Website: slack
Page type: billing-address
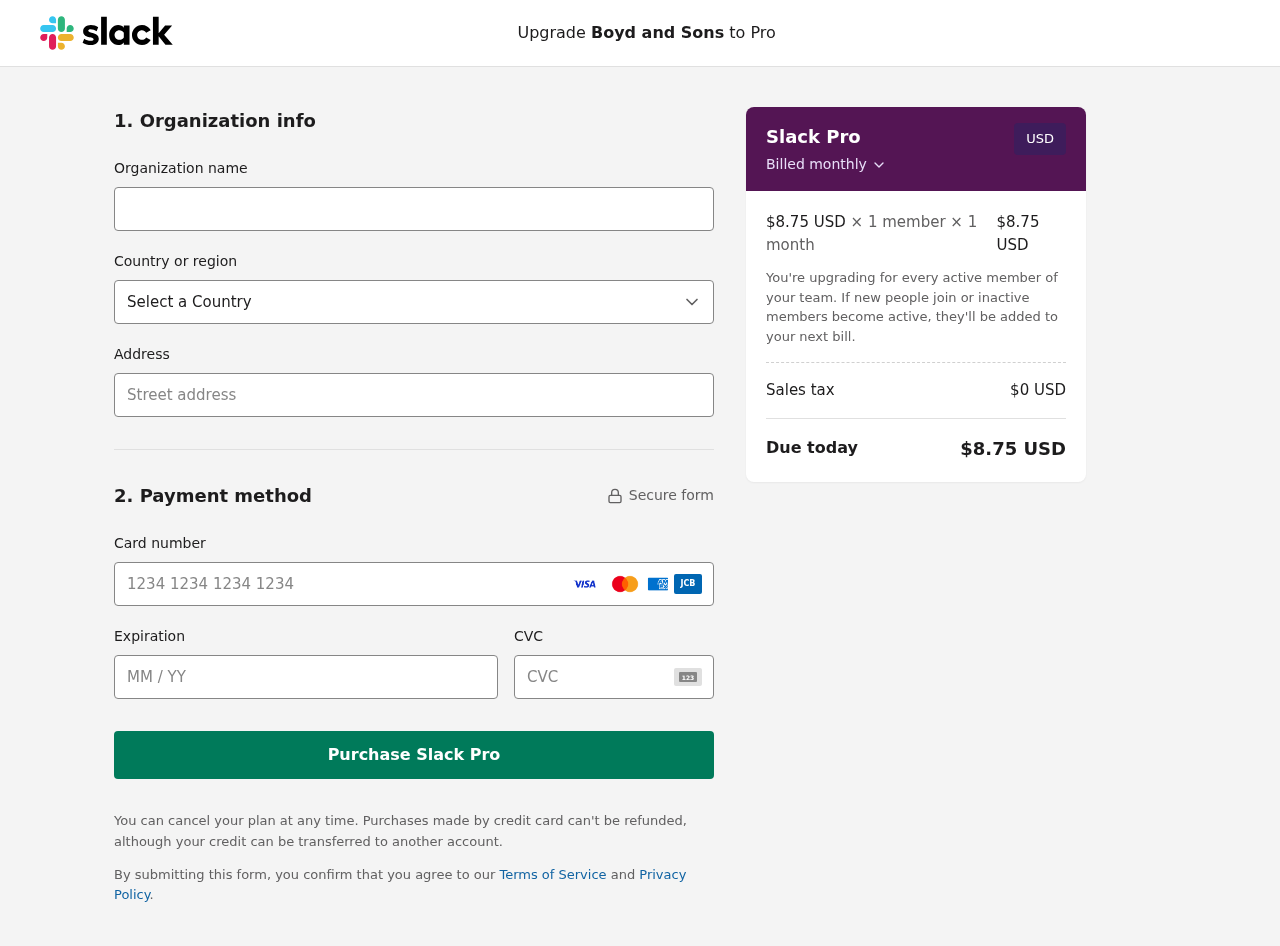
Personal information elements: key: PII_CARD_CVV
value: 631
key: PII_CARD_EXPIRY
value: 03/30
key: PII_CARD_NUMBER
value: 6549 8413 8676 2035
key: PII_COMPANY
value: Boyd and Sons
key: PII_COUNTRY
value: United States
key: PII_STREET
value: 85762 Jennifer Burg
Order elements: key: ORDER_PRICE_PER_MEMBER
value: $8.75 USD
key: ORDER_MEMBER_COUNT
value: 1
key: ORDER_MONTH_COUNT
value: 1
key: ORDER_SUBTOTAL
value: $8.75 USD
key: ORDER_TAX
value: $0
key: ORDER_TOTAL
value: $8.75 USD